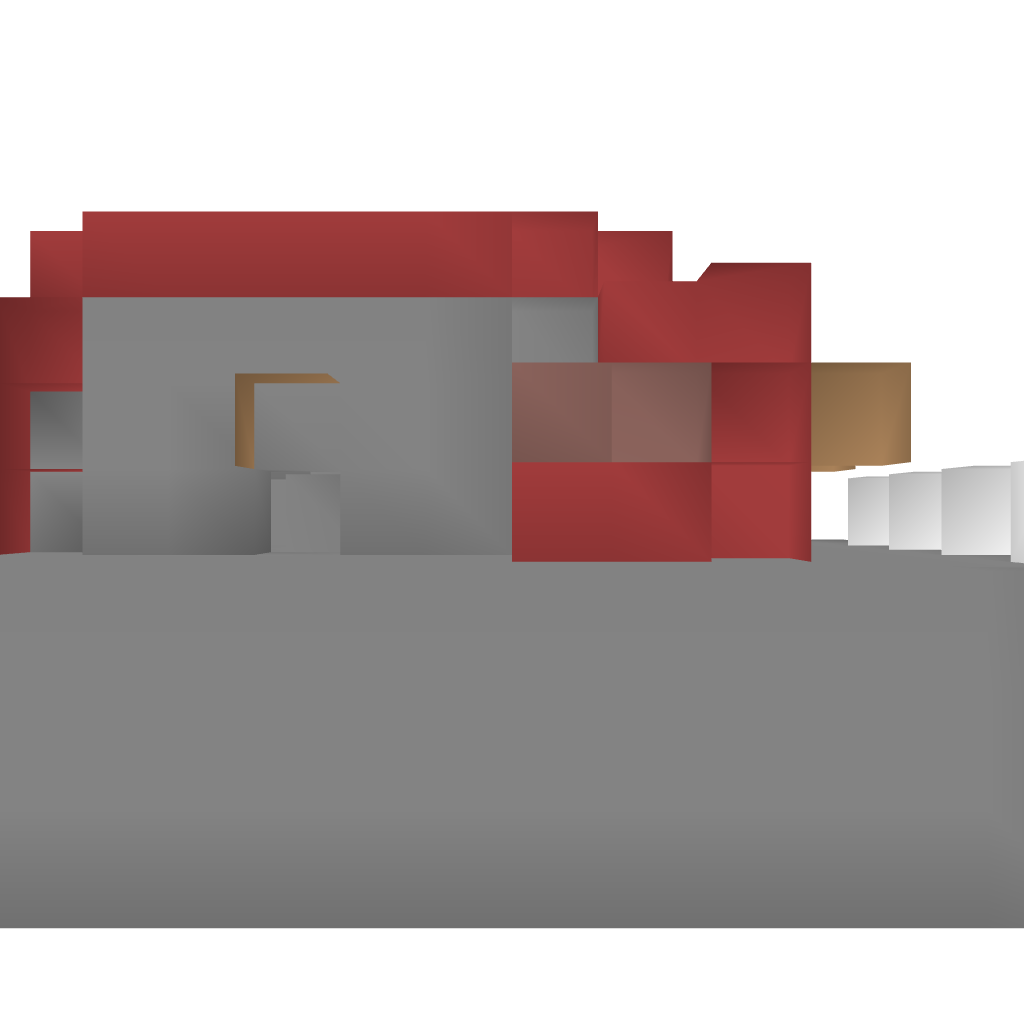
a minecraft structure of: Black Jack game bad low quality